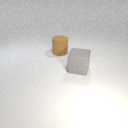
large brown rubber cylinder to the left of large gray rubber cube